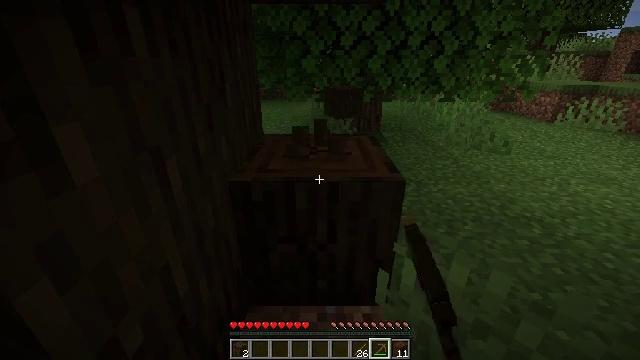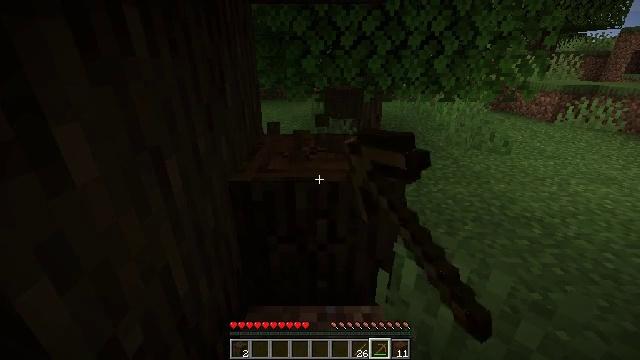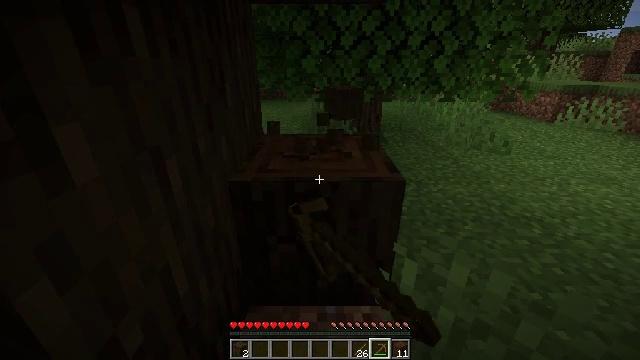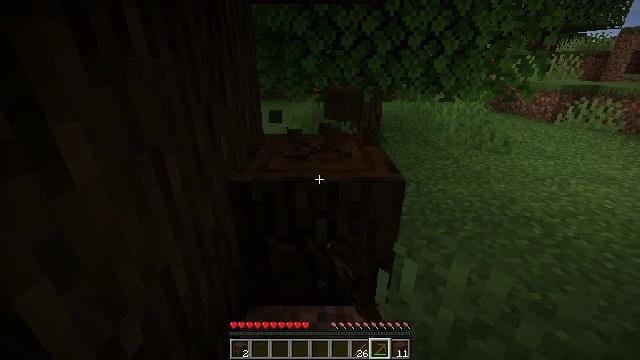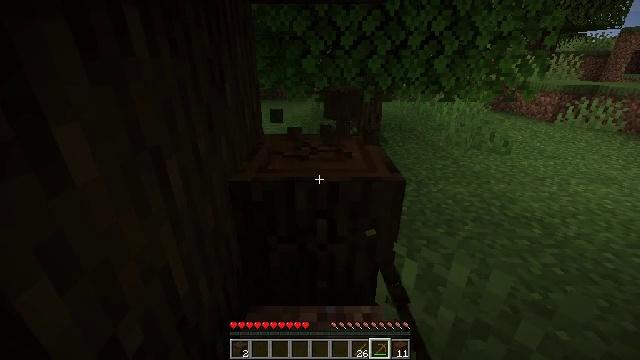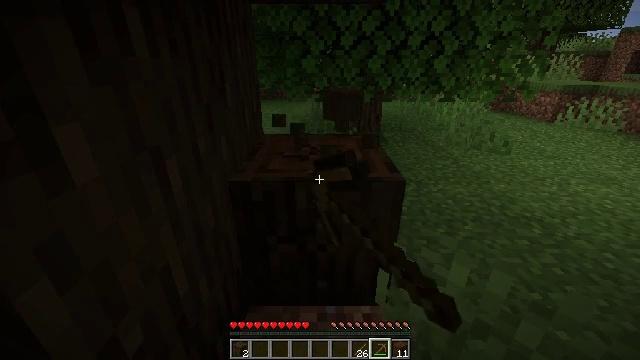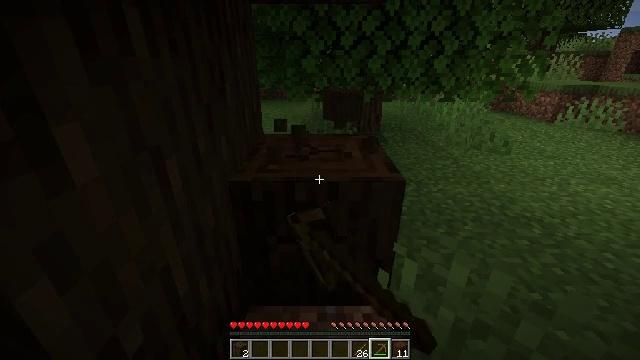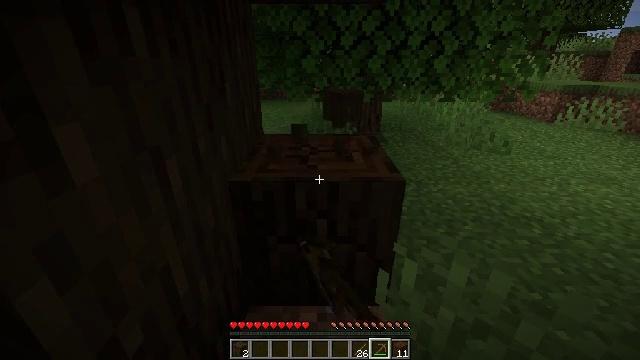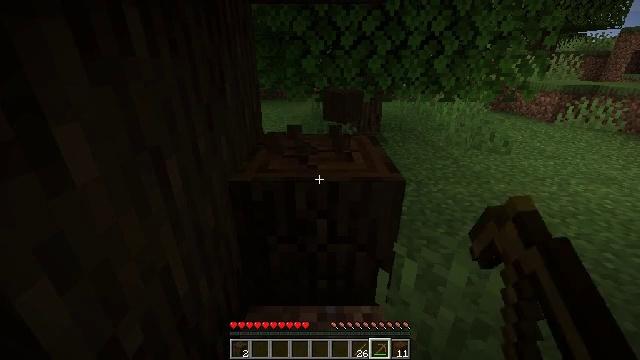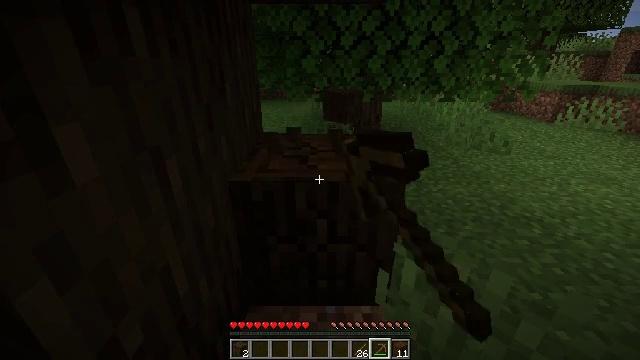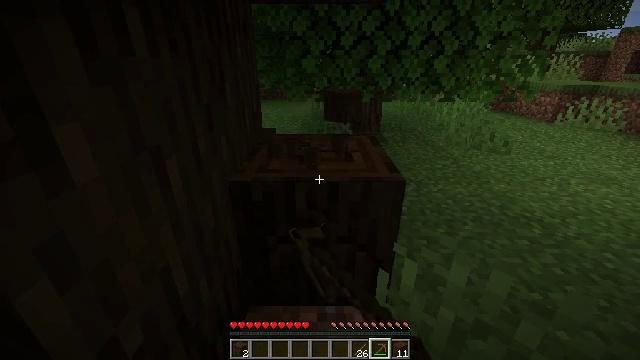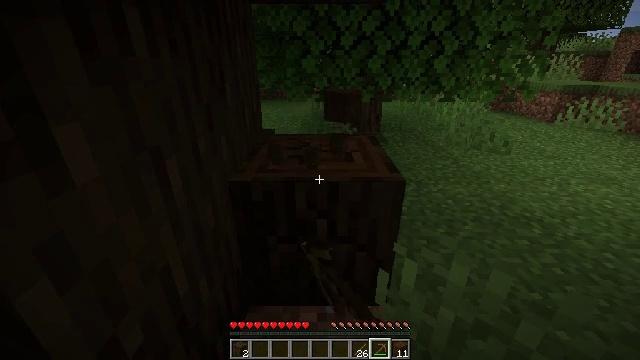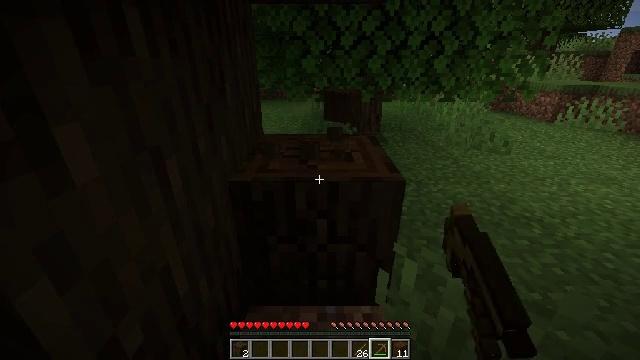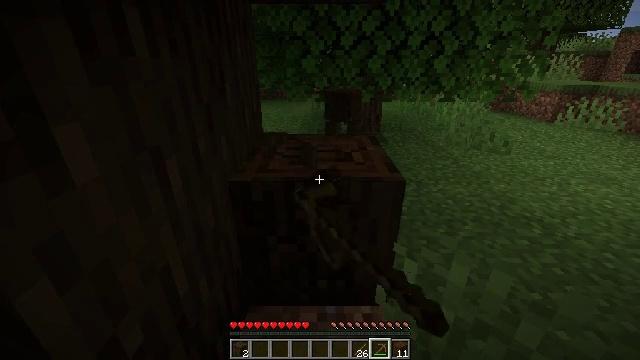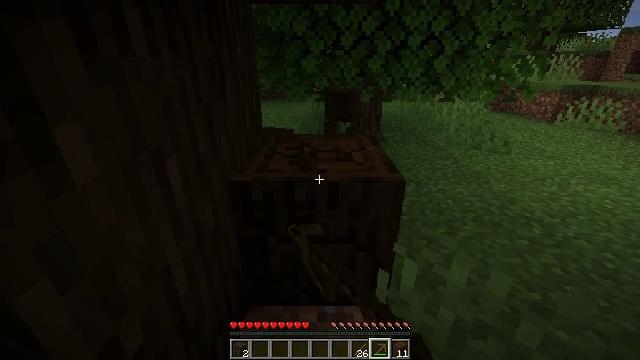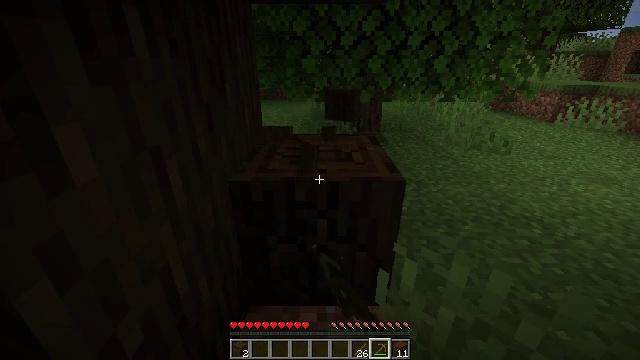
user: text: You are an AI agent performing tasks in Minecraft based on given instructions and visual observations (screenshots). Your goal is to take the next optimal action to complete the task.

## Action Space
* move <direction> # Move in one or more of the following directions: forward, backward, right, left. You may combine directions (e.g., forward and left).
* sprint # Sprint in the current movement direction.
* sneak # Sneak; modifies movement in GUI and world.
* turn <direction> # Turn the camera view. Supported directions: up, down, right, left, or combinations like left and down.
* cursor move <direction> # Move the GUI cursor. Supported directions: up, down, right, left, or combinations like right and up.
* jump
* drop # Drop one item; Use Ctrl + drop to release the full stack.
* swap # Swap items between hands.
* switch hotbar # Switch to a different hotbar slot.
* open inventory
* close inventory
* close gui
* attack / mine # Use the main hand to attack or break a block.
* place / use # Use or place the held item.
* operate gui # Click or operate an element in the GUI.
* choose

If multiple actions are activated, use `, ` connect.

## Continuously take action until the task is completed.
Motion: motion action
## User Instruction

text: Break the dark oak log in the forest.
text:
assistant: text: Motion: attack / mine
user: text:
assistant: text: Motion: attack / mine
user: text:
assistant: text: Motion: attack / mine
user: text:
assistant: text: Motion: attack / mine
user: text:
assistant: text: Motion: attack / mine
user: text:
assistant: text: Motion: attack / mine
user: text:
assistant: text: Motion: attack / mine
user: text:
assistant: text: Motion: attack / mine
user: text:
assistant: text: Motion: attack / mine
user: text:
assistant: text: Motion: attack / mine
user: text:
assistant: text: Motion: attack / mine
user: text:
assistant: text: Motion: attack / mine
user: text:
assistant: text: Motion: attack / mine
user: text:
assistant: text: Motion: attack / mine
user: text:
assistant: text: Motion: attack / mine
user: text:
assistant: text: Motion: attack / mine
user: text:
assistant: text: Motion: attack / mine
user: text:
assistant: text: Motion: attack / mine
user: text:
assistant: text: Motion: attack / mine
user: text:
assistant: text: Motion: attack / mine
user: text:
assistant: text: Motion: attack / mine
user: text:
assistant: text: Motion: attack / mine
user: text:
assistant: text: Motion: attack / mine
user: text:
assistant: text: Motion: attack / mine
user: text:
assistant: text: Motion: attack / mine
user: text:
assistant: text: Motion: attack / mine
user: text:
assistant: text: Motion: attack / mine
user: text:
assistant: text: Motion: attack / mine
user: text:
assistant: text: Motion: attack / mine
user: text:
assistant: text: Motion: attack / mine